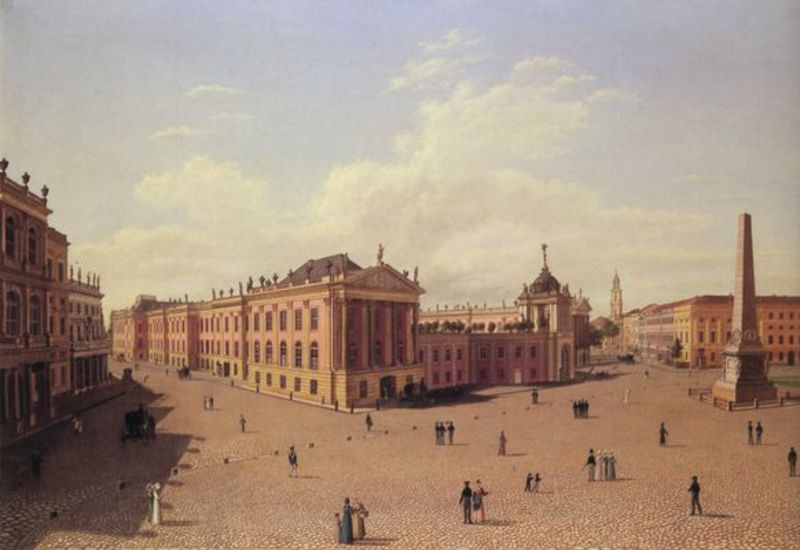
Titel: Potsdam, Alter Markt mit Stadtschloss und Obelisk
Künstler: Wilhelm Barth
Standort: Berlin
Institution: Berlin Museum
Schlagwörter: blau, gemälde, himmel, mann, schatten, weiß, wolken, frauen, kirchturm, landschaft, menschen, ocker, stadt, braun, fenster, frau, grau, jahrhundertwende, kleider, laterne, licht, männer, paris, raum, strasse, säule, säulen, zeichnung, anlage, dach, gebäude, gras, haus, rasen, rot, weg, wiese, wolke, zaun, beige, leute, malerei, architektur, mensch, sockel, stein, steine, weit, verzerrung, öl, horizontlinie, häuser, weite, kirche, sonne, wege, klassizismus, personen, theater, front, renaissance, kamine, kinder, turm, skulptur, ansicht, fassade, fassaden, italien, passanten, perspektive, pflaster, türen, vedute, fläche, kette, leere, sonnenlicht, dächer, giebel, spazieren, kutsche, platz, auto, figuren, wagen, kuppel, staffage, nadel, podest, gruppen, flucht, grossstadt, kirchen, panorama, stadtansicht, straßen, kolonnade, türme, münchen, palast, denkmal, groß, druck, stich, illustration, kopfsteinpflaster, bürger, volk, entwurf, flanieren, rom, städter, fries, skulpturen, sandstein, schloß, fluchtpunkt, siena, obelisk, stadtlandschaft, vatikan, antikisierend, staße, etagen, geschosse, tempel, spaziergänger, prunk, umzäunung, stockwerke, format, monument, gebälk, klassizistisch, mittelgrund, etage, paare, geschoß, piazza, hauptplatz, verzerrt, odeonsplatz, flaneure, biedermaier, gepflastert, begrenzung, wolkew, fluchtpunkte, perspektiven, kriegerdenkmal, statt, greiecksgiebel, potsdamm, 19. jahrhundert, prachtbauten, gepflaster